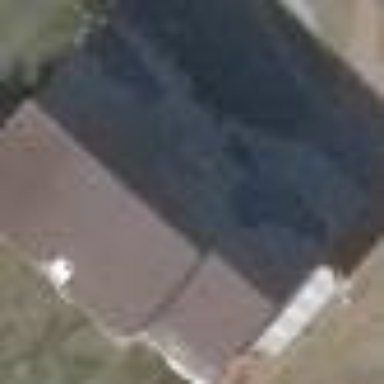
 where the roof is oriented along the structure."